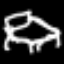
Label: bed